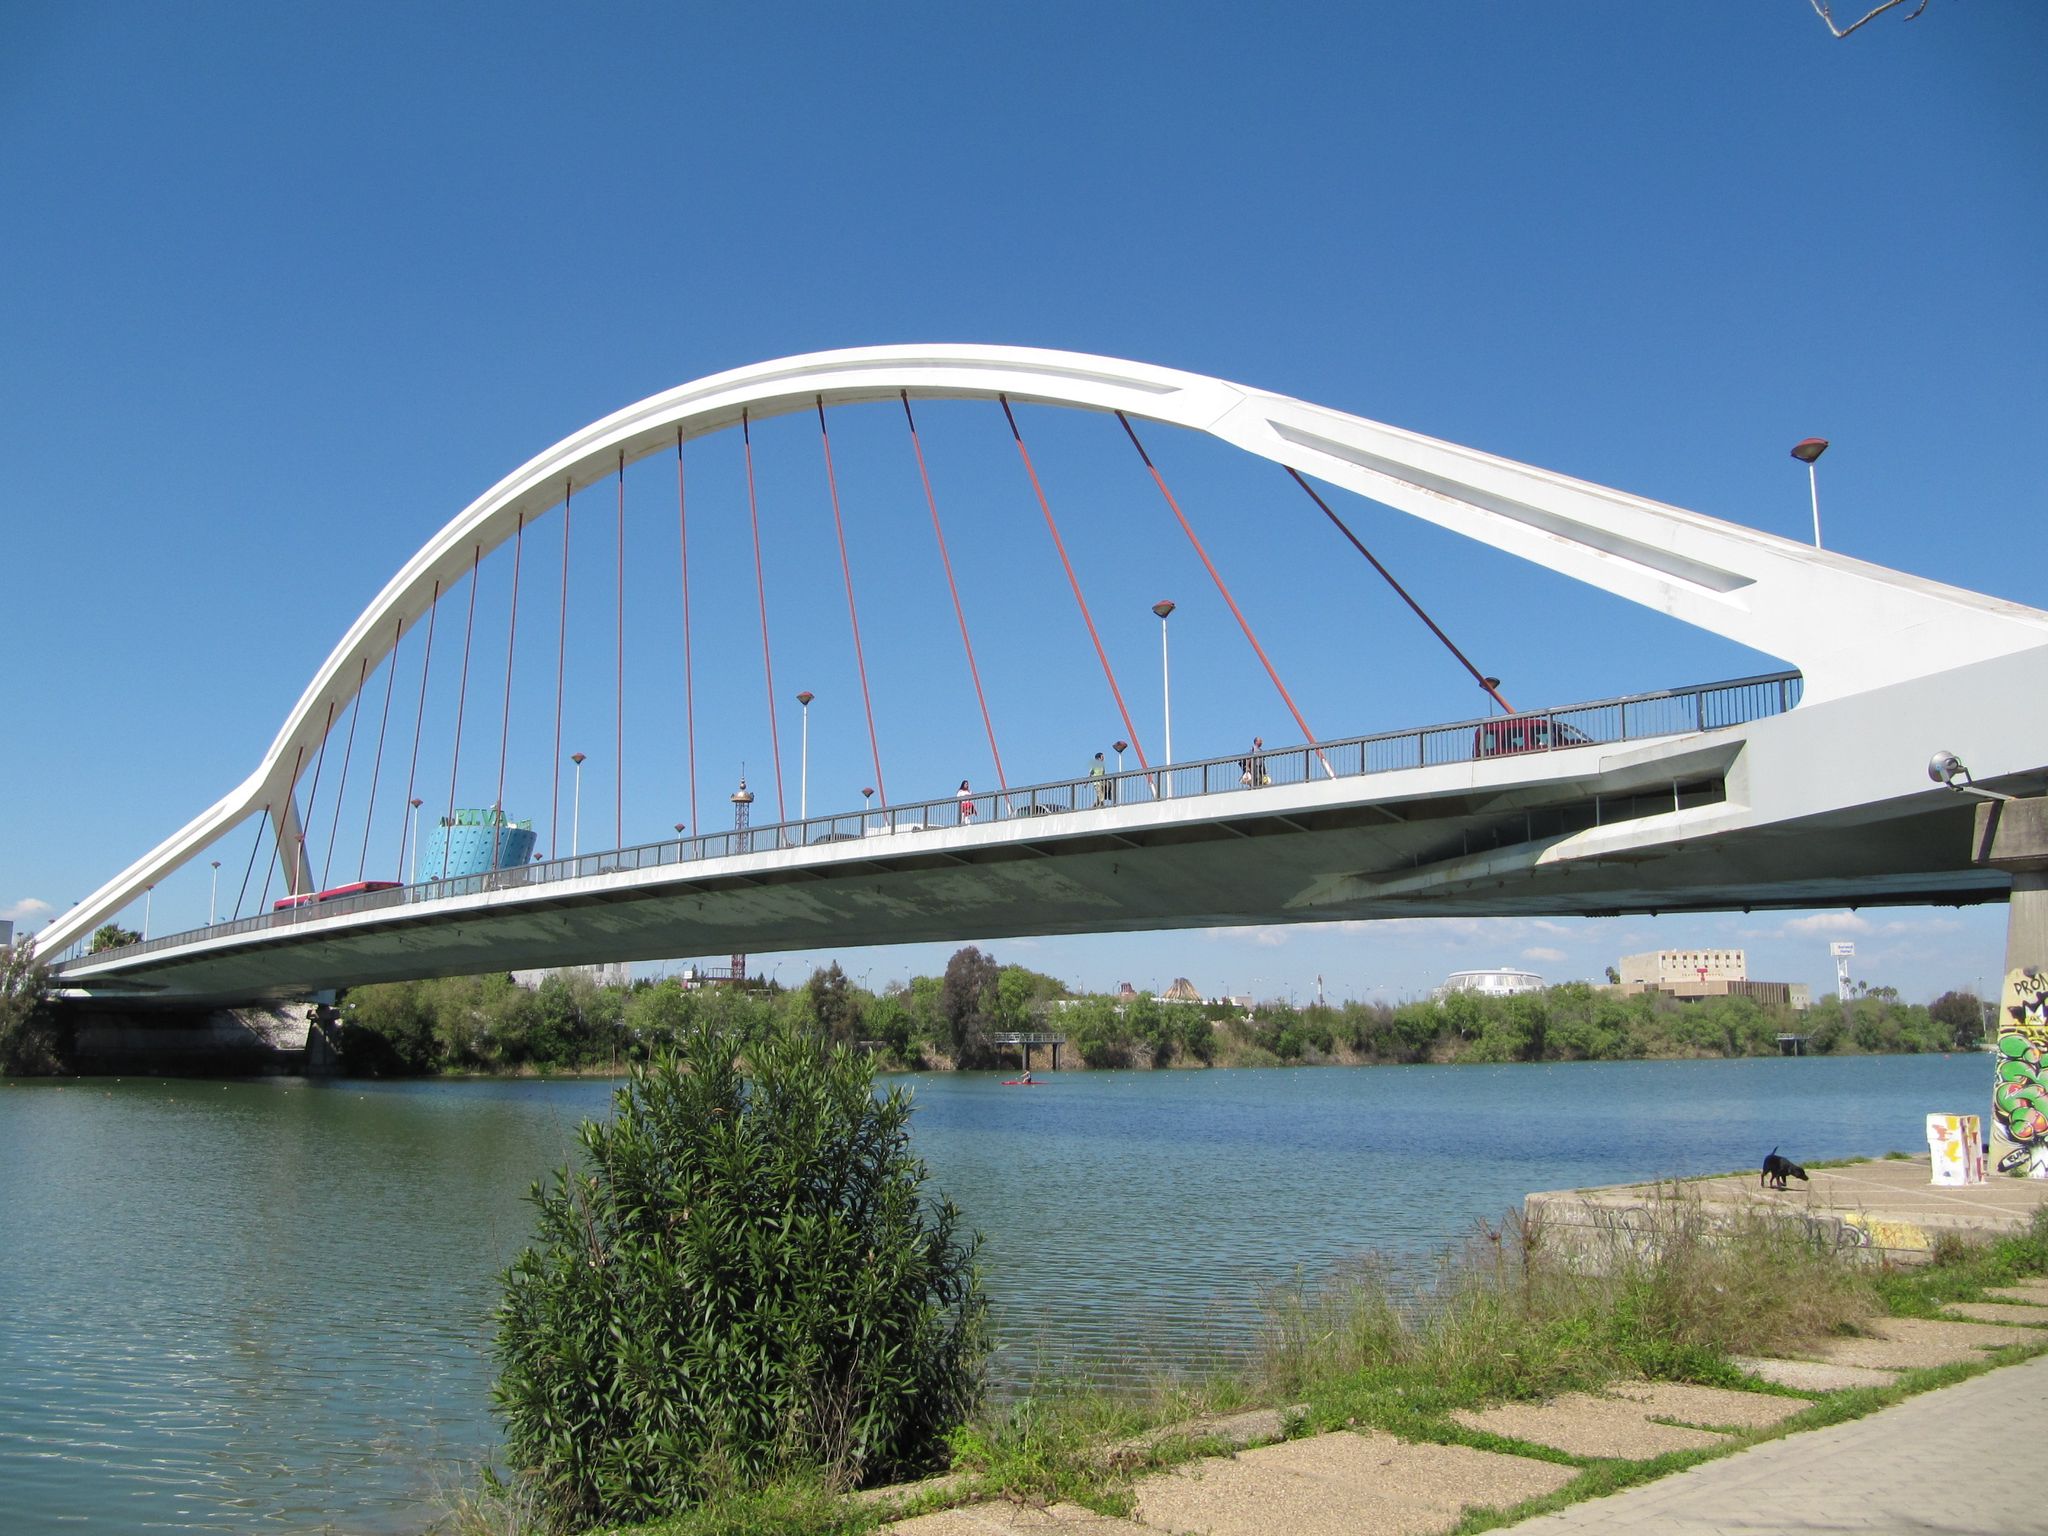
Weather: clear
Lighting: day
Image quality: good
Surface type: walking surface
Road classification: primary
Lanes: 2
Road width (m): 1
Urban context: urban centre
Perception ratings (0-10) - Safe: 2.51, Lively: 5.79, Beautiful: 3.61, Boring: 3.98, Depressing: 2.98, Wealthy: 4.23